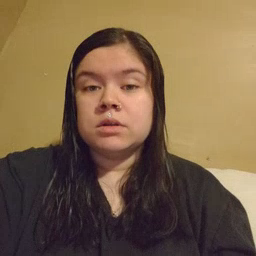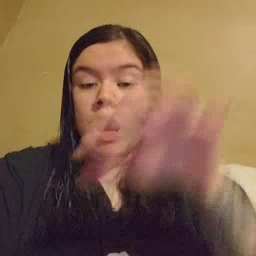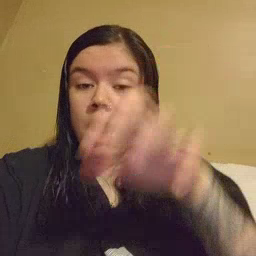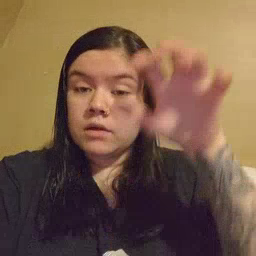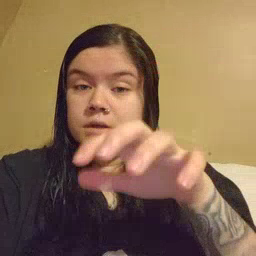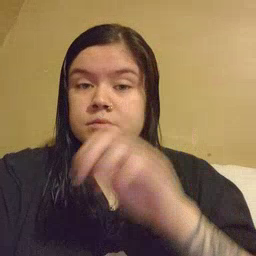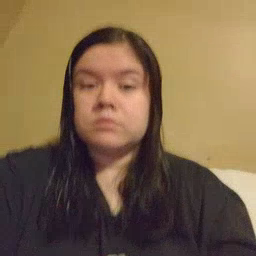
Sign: alligator